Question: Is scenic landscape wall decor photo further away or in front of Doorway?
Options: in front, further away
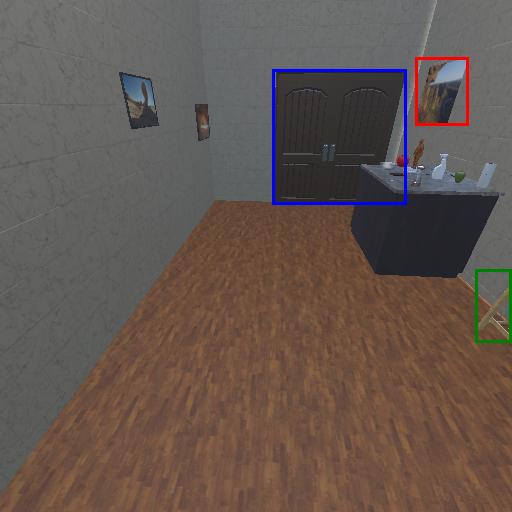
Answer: in front